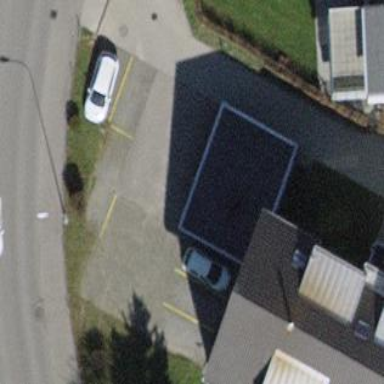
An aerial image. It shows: Garage building.